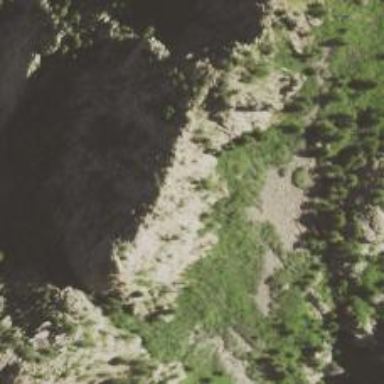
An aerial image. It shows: Natural cliff.